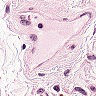
Metastatic tissue present: no